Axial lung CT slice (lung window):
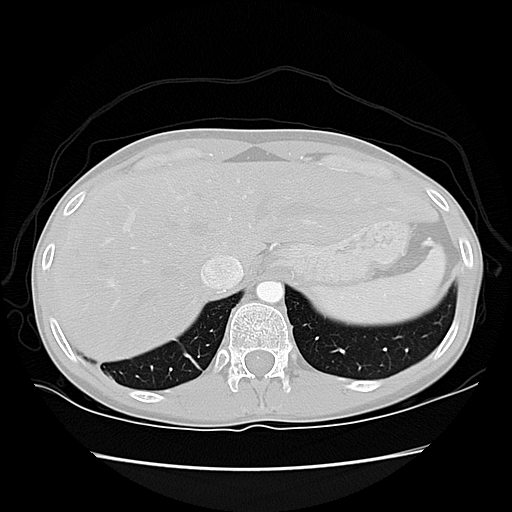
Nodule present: no